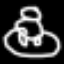
Label: frog